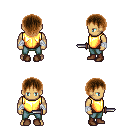
a pixel art fantasy rpg character, male body template, human, tanned skin, gold chest armor, teal pants, brown plain hairstyle, white cloth bandages, brown shoes, dagger, four views (front, back, left, right), 2x2 character sprite sheet, small pixel art, hard edges, no anti-aliasing